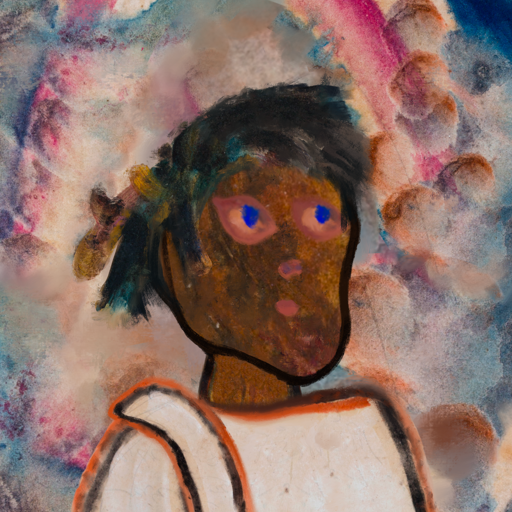
Background: Rupkatha, Head And Neck Side: Mosgoul, Face Side: Mother_And_Son_Mother, Bust: Roy_Bahadur, Hair Side: Pipe, Head Accessory: Blank, Second Necklace: Blank, Necklace: Blank, Baby: Blank